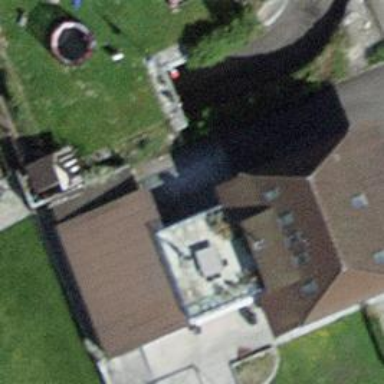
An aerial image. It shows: Garage building.